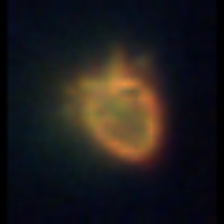
Taxon: Ciliates
Group: Other